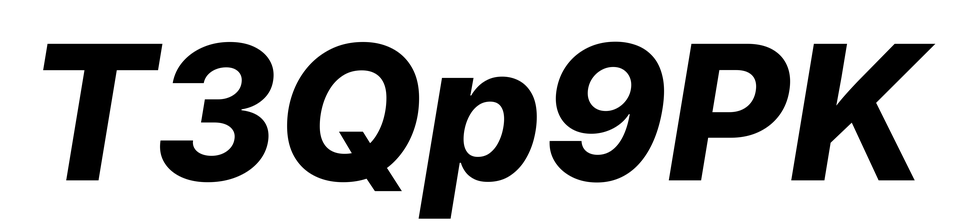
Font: Inter-Italic_ExtraBold_Italic